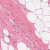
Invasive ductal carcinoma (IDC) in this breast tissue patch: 0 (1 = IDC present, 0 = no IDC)